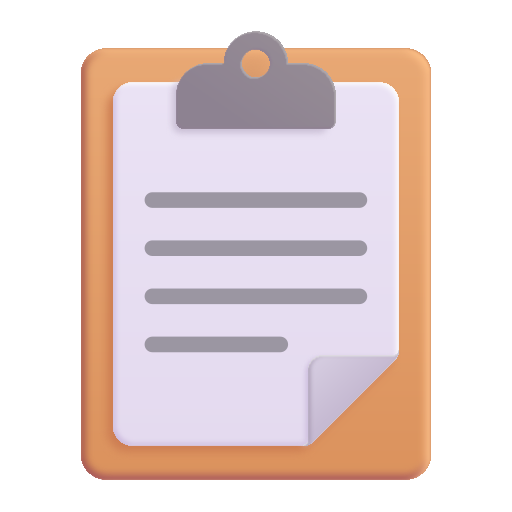
clipboard color